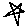
Label: star